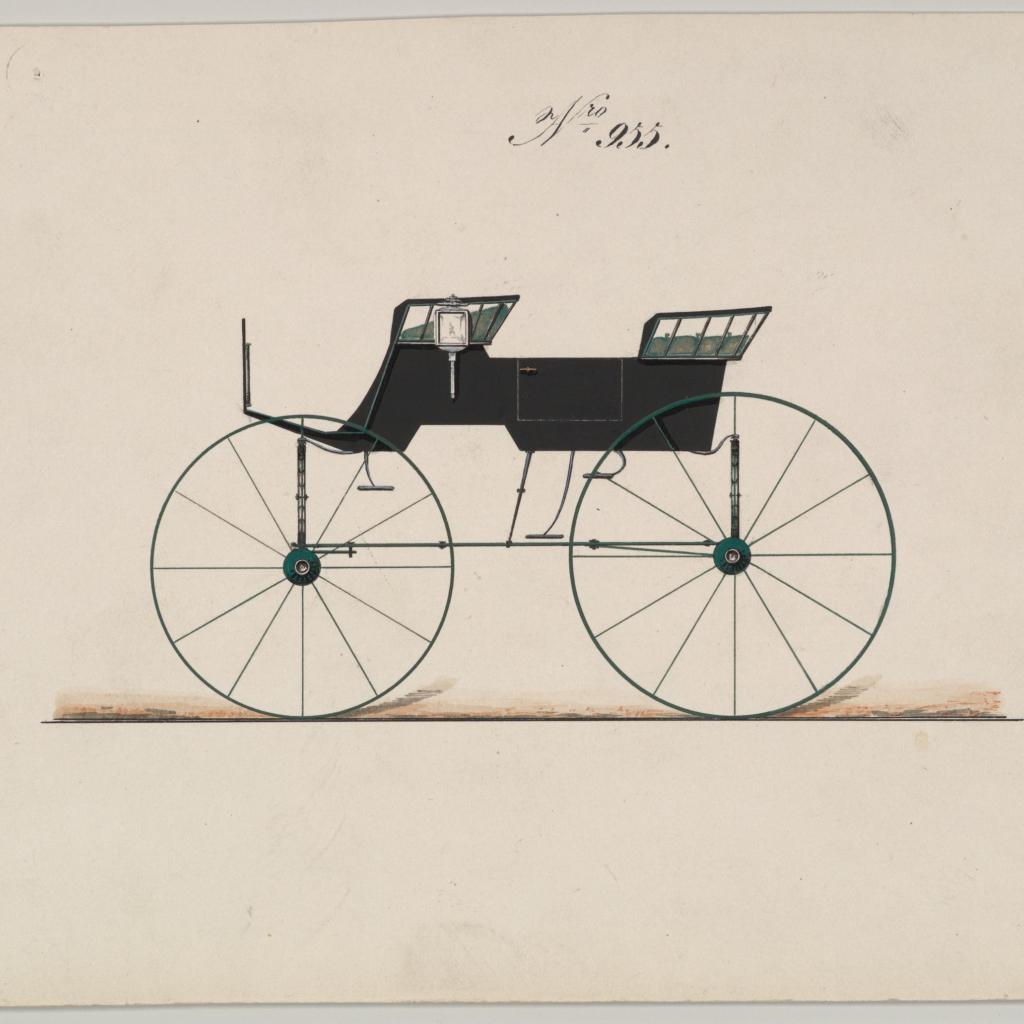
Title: Design for 4 seat Phaeton, no top, no. 955
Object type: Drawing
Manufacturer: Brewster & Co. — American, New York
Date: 1850–70
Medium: Pen and black ink, watercolor and gouache with gum arabic and metallic ink
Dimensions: sheet: 6 x 9 in. (15.2 x 22.9 cm)
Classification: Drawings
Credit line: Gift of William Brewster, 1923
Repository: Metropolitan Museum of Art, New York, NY